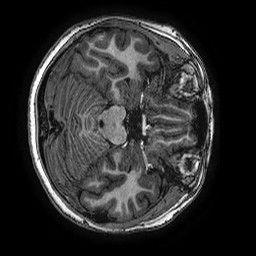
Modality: T1w
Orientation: axial
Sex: female
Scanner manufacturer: ge
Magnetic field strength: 3 T
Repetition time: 0.00766 s
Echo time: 0.003476 s